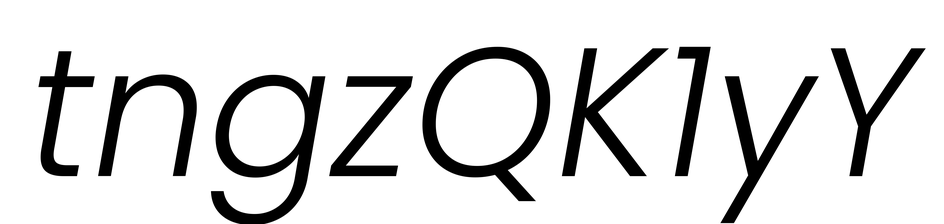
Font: Poppins-LightItalic